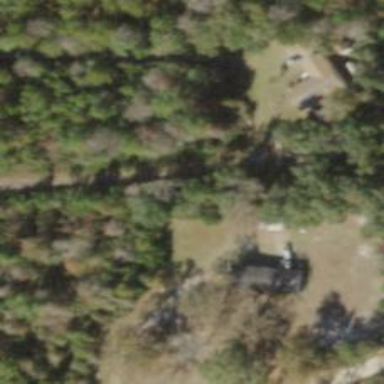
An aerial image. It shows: Driveway.